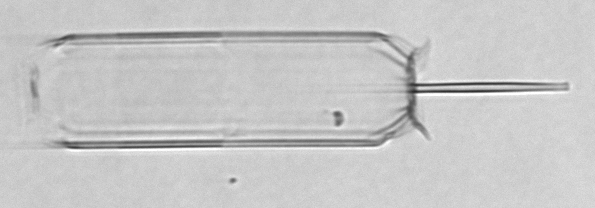
Label: Ditylum_brightwellii